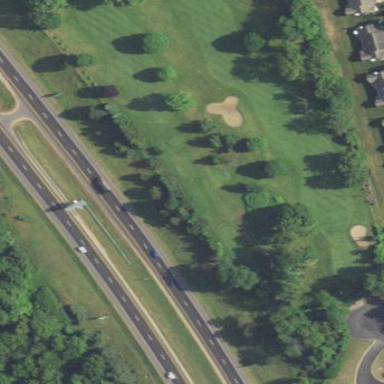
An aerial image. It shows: Golf fairway surrounded by grass.